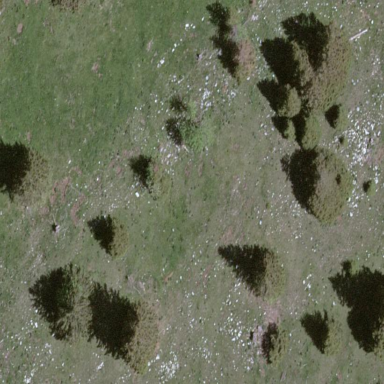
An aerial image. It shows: Forest area.